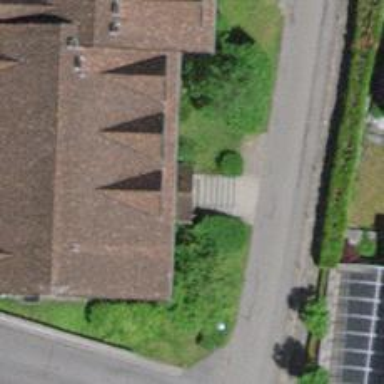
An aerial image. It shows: Road with steps.